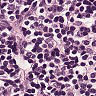
Metastatic tissue present: no